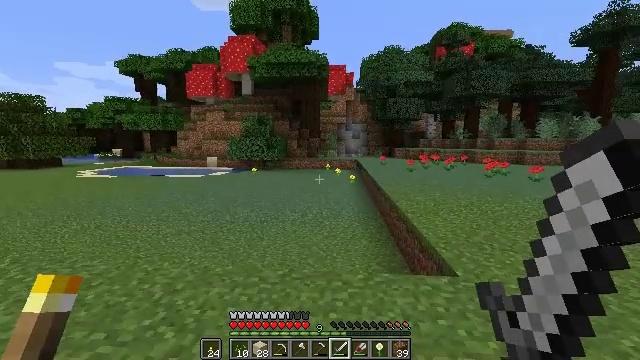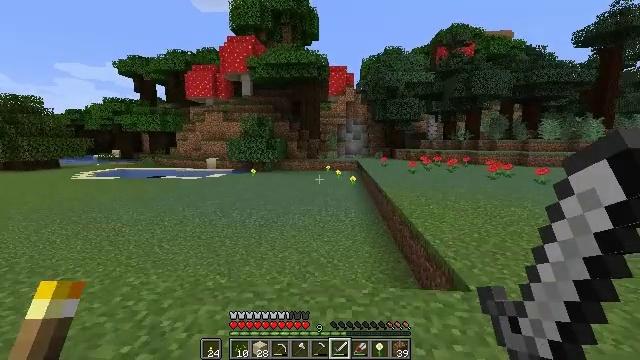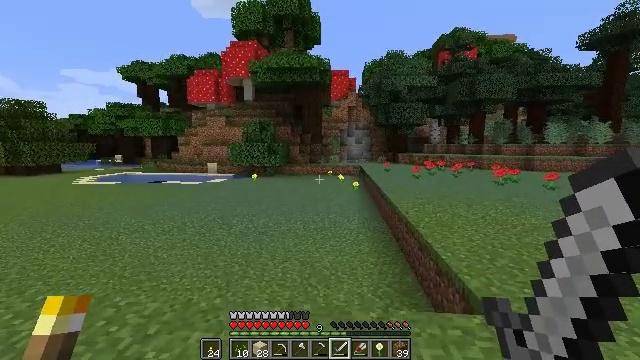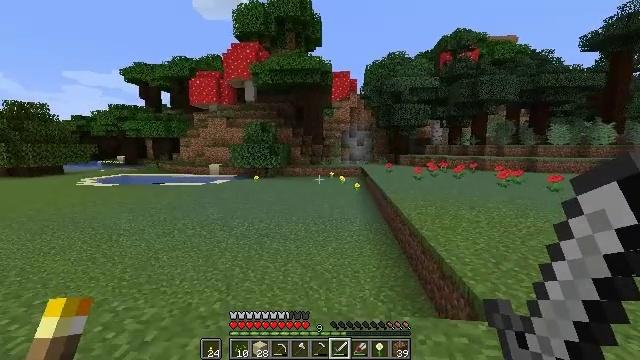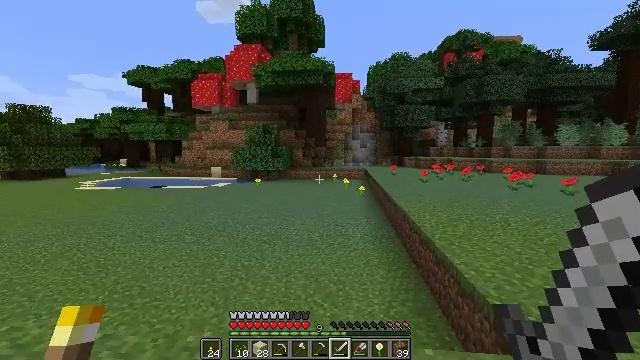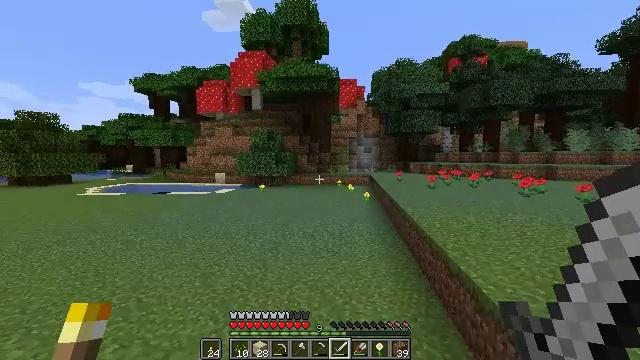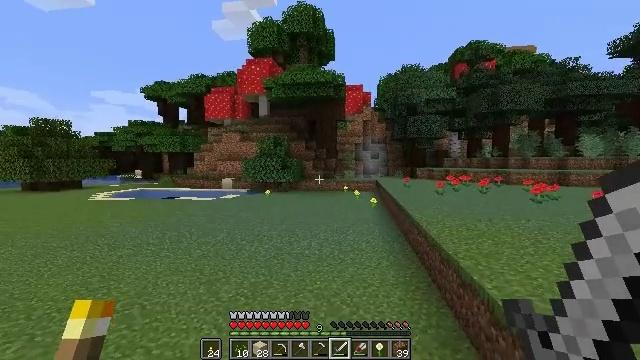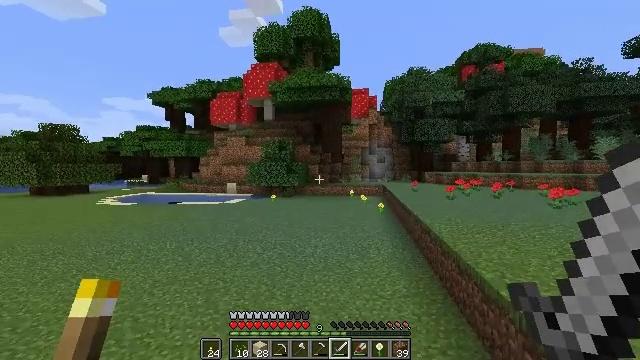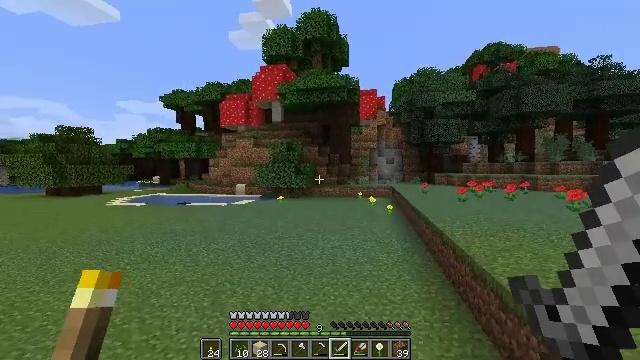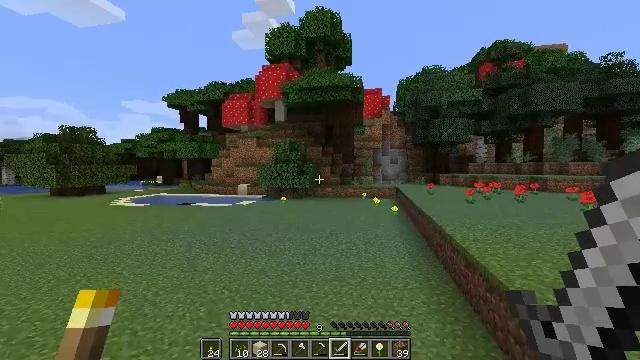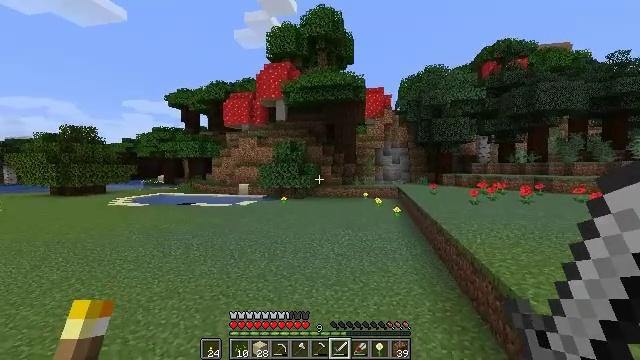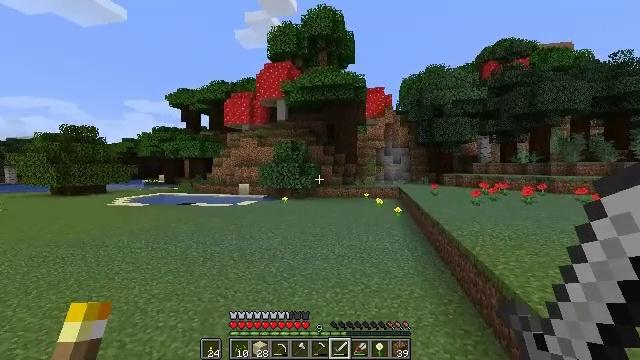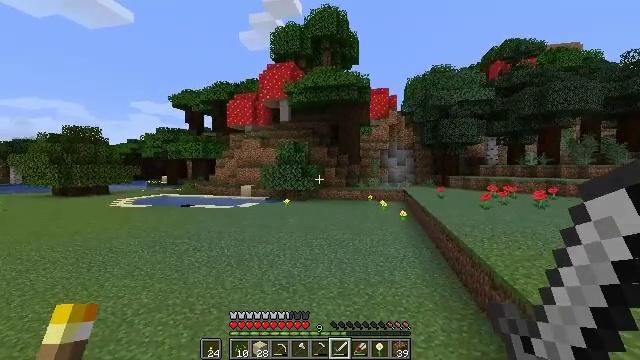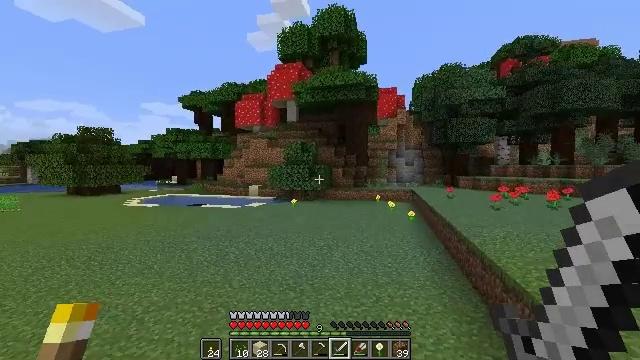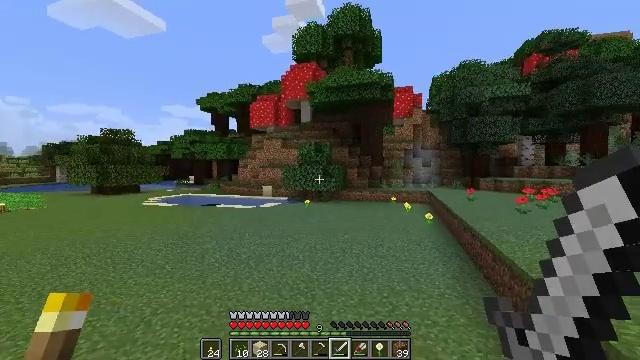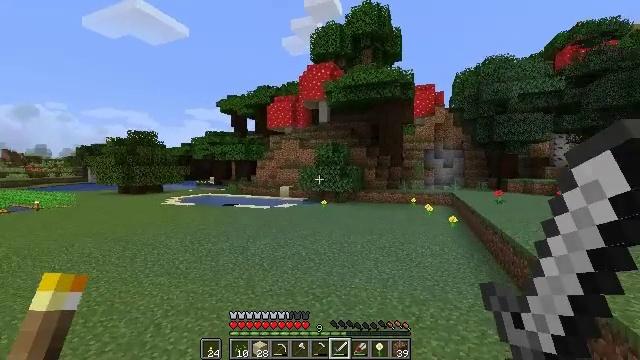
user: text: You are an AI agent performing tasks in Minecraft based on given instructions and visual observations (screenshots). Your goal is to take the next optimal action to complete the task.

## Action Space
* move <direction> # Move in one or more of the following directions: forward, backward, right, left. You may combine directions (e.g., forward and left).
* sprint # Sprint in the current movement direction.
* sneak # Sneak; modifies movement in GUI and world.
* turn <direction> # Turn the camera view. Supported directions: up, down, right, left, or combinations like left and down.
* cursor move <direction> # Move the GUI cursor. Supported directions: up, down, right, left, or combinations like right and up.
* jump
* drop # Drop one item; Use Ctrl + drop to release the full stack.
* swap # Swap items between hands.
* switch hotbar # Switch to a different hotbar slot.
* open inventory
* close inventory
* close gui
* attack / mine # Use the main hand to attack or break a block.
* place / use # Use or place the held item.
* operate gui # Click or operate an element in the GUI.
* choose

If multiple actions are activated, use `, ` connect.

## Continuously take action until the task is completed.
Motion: motion action
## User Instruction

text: Collect sand to make glass.
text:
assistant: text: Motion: move forward, sprint
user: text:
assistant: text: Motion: move forward, sprint, turn up
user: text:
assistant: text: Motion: move forward
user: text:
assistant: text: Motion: move forward
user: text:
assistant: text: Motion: move forward, sprint, turn up
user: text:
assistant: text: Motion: move forward, sprint, turn left and up
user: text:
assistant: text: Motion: move forward, sprint, turn left
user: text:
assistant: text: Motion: move forward, sprint, turn left
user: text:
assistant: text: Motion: move forward
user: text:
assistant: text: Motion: move forward, sprint
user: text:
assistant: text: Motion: move forward, sprint
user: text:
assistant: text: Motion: move forward, sprint
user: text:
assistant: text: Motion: move forward, sprint, turn left
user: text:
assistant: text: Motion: move forward, sprint, turn left
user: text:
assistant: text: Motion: move forward, turn left
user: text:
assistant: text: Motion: move forward, sprint, turn left
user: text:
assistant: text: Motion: move forward, sprint, turn left
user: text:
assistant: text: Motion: move forward, sprint, turn left
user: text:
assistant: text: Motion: move forward, sprint, turn left
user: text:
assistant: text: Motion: move forward, turn left
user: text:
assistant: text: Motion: move forward, turn left
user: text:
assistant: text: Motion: move forward, turn left
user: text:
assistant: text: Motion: move forward, turn left
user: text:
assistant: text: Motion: move forward, turn left, jump
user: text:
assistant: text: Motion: move forward, turn left, jump
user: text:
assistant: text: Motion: move forward, turn left, jump
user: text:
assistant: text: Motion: move forward, turn left, jump
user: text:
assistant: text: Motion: move forward, turn left, jump
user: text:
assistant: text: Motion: move forward, turn right, jump
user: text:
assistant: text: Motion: move forward, jump